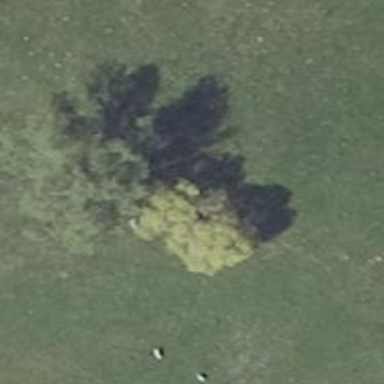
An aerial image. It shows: Deciduous broadleaved tree.